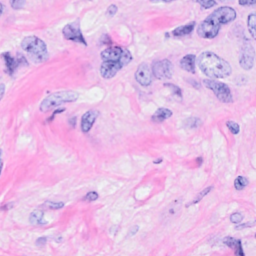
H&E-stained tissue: Breast